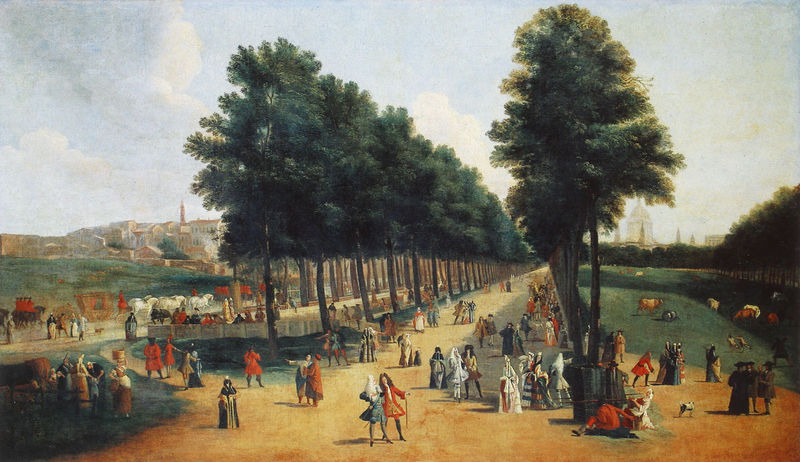
Titel: A View of the Mall from St Jame’s Park
Künstler: Marco Ricci
Institution: Washington, National Gallery of Art
Schlagwörter: gemälde, landschaft, menschen, stadt, hintergrund, szene, park, rot, kirche, garten, allee, kuppel